Question: I am using firestore from firebase version 9 and I am trying to set data to the firestore and get the below error. Im using example code from the internet that should work, but anything I've tried so far hasn't worked.
'''
async function submitFireStoreReels() {
const db = FirebaseUtil.fireStore()
try {
const docRef = await addDoc(collection(db, "users"), {
first: "Alan",
middle: "Mathison",
last: "Turing",
born: 1912
});
console.log("Document written with ID: ", docRef.id);
} catch (e) {
console.error("Error adding document: ", e);
}
}
'''

My FirebaseUtil file looks like
'''
import { initializeApp, getApp, getApps } from 'firebase/app'
import { getStorage, FirebaseStorage } from 'firebase/storage'
import { getFirestore, Firestore } from 'firebase/firestore'
class FirebaseUtil {
initFirebase(): void {
// Initialize firebase
const firebaseConfig = {
apiKey: import.meta.env.VITE_FIREBASE_KEY,
projectId: '12345',
authDomain: import.meta.env.VITE_FIREBASE_AUTH_DOMAIN,
databaseURL: import.meta.env.VITE_FIREBASE_DATABASE,
storageBucket: import.meta.env.VITE_FIREBASE_STORAGE_BUCKET
}
if (!getApps().length) {
initializeApp(firebaseConfig)
} else {
getApp()
}
}
firebaseStorage(): FirebaseStorage {
return getStorage(getApp())
}
fireStore(): Firestore {
return getFirestore()
}
}
export default new FirebaseUtil()
'''
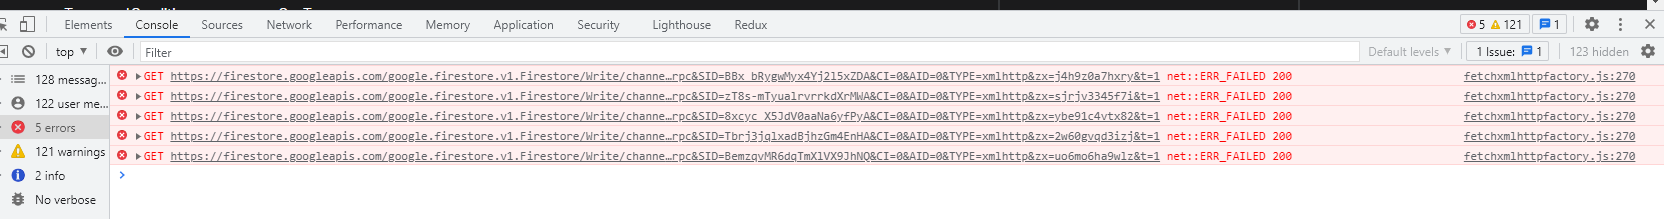
Answer: Does your data update on Firebase?
Can you try initializing you database like this:
'''
fireStore(): Firestore {
return initializeFirestore(firebaseApp, {useFetchStreams:false} as any)
}
'''
Over <URL> it solved the issue.